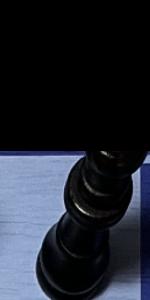
Label: King_Black